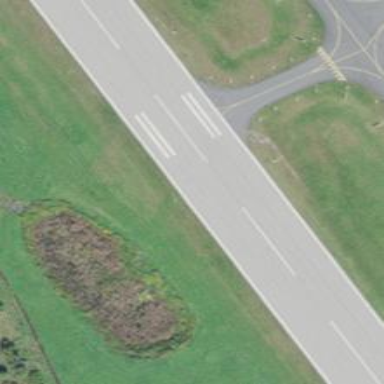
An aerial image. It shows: View of taxiway at the airport.